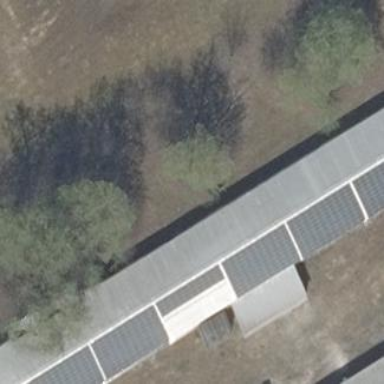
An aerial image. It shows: Gabled roof of grey-colored farm auxiliary building with its roof oriented along the structure.